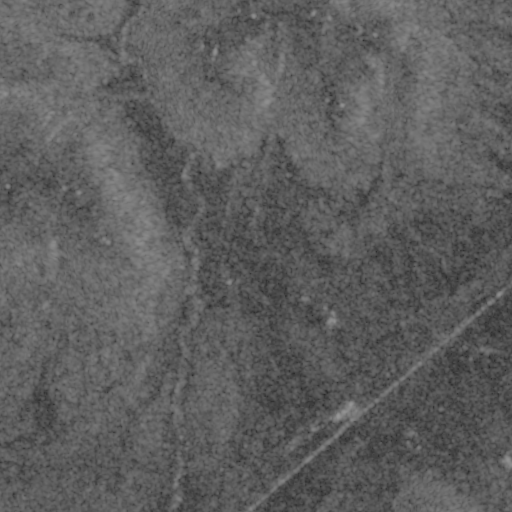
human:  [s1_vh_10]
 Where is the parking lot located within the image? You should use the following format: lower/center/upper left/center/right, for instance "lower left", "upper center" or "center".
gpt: The parking lot is located in the lower center of the image.
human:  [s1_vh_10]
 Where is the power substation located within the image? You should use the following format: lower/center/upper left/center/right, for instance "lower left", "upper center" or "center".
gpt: The power substation is located in the lower right of the image.
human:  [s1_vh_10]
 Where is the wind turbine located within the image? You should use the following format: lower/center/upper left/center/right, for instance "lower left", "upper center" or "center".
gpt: The wind turbine is located in the center left of the image.
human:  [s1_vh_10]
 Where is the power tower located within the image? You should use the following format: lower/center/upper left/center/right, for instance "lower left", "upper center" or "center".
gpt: There is no power tower in the image.

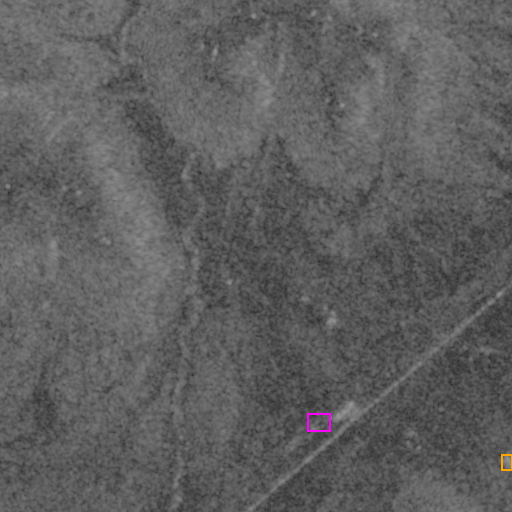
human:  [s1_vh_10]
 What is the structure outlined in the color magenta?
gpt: The structure outlined in magenta is a parking lot.
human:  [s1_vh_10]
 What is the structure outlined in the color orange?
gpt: The structure outlined in orange is a power substation.
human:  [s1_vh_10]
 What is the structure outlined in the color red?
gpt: There is no red outline.